Interaction volume radius: 5 \u00c5
Interaction volume height: 30 \u00c5
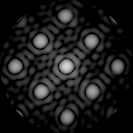
Disorder parameter: 0.06261